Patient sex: M
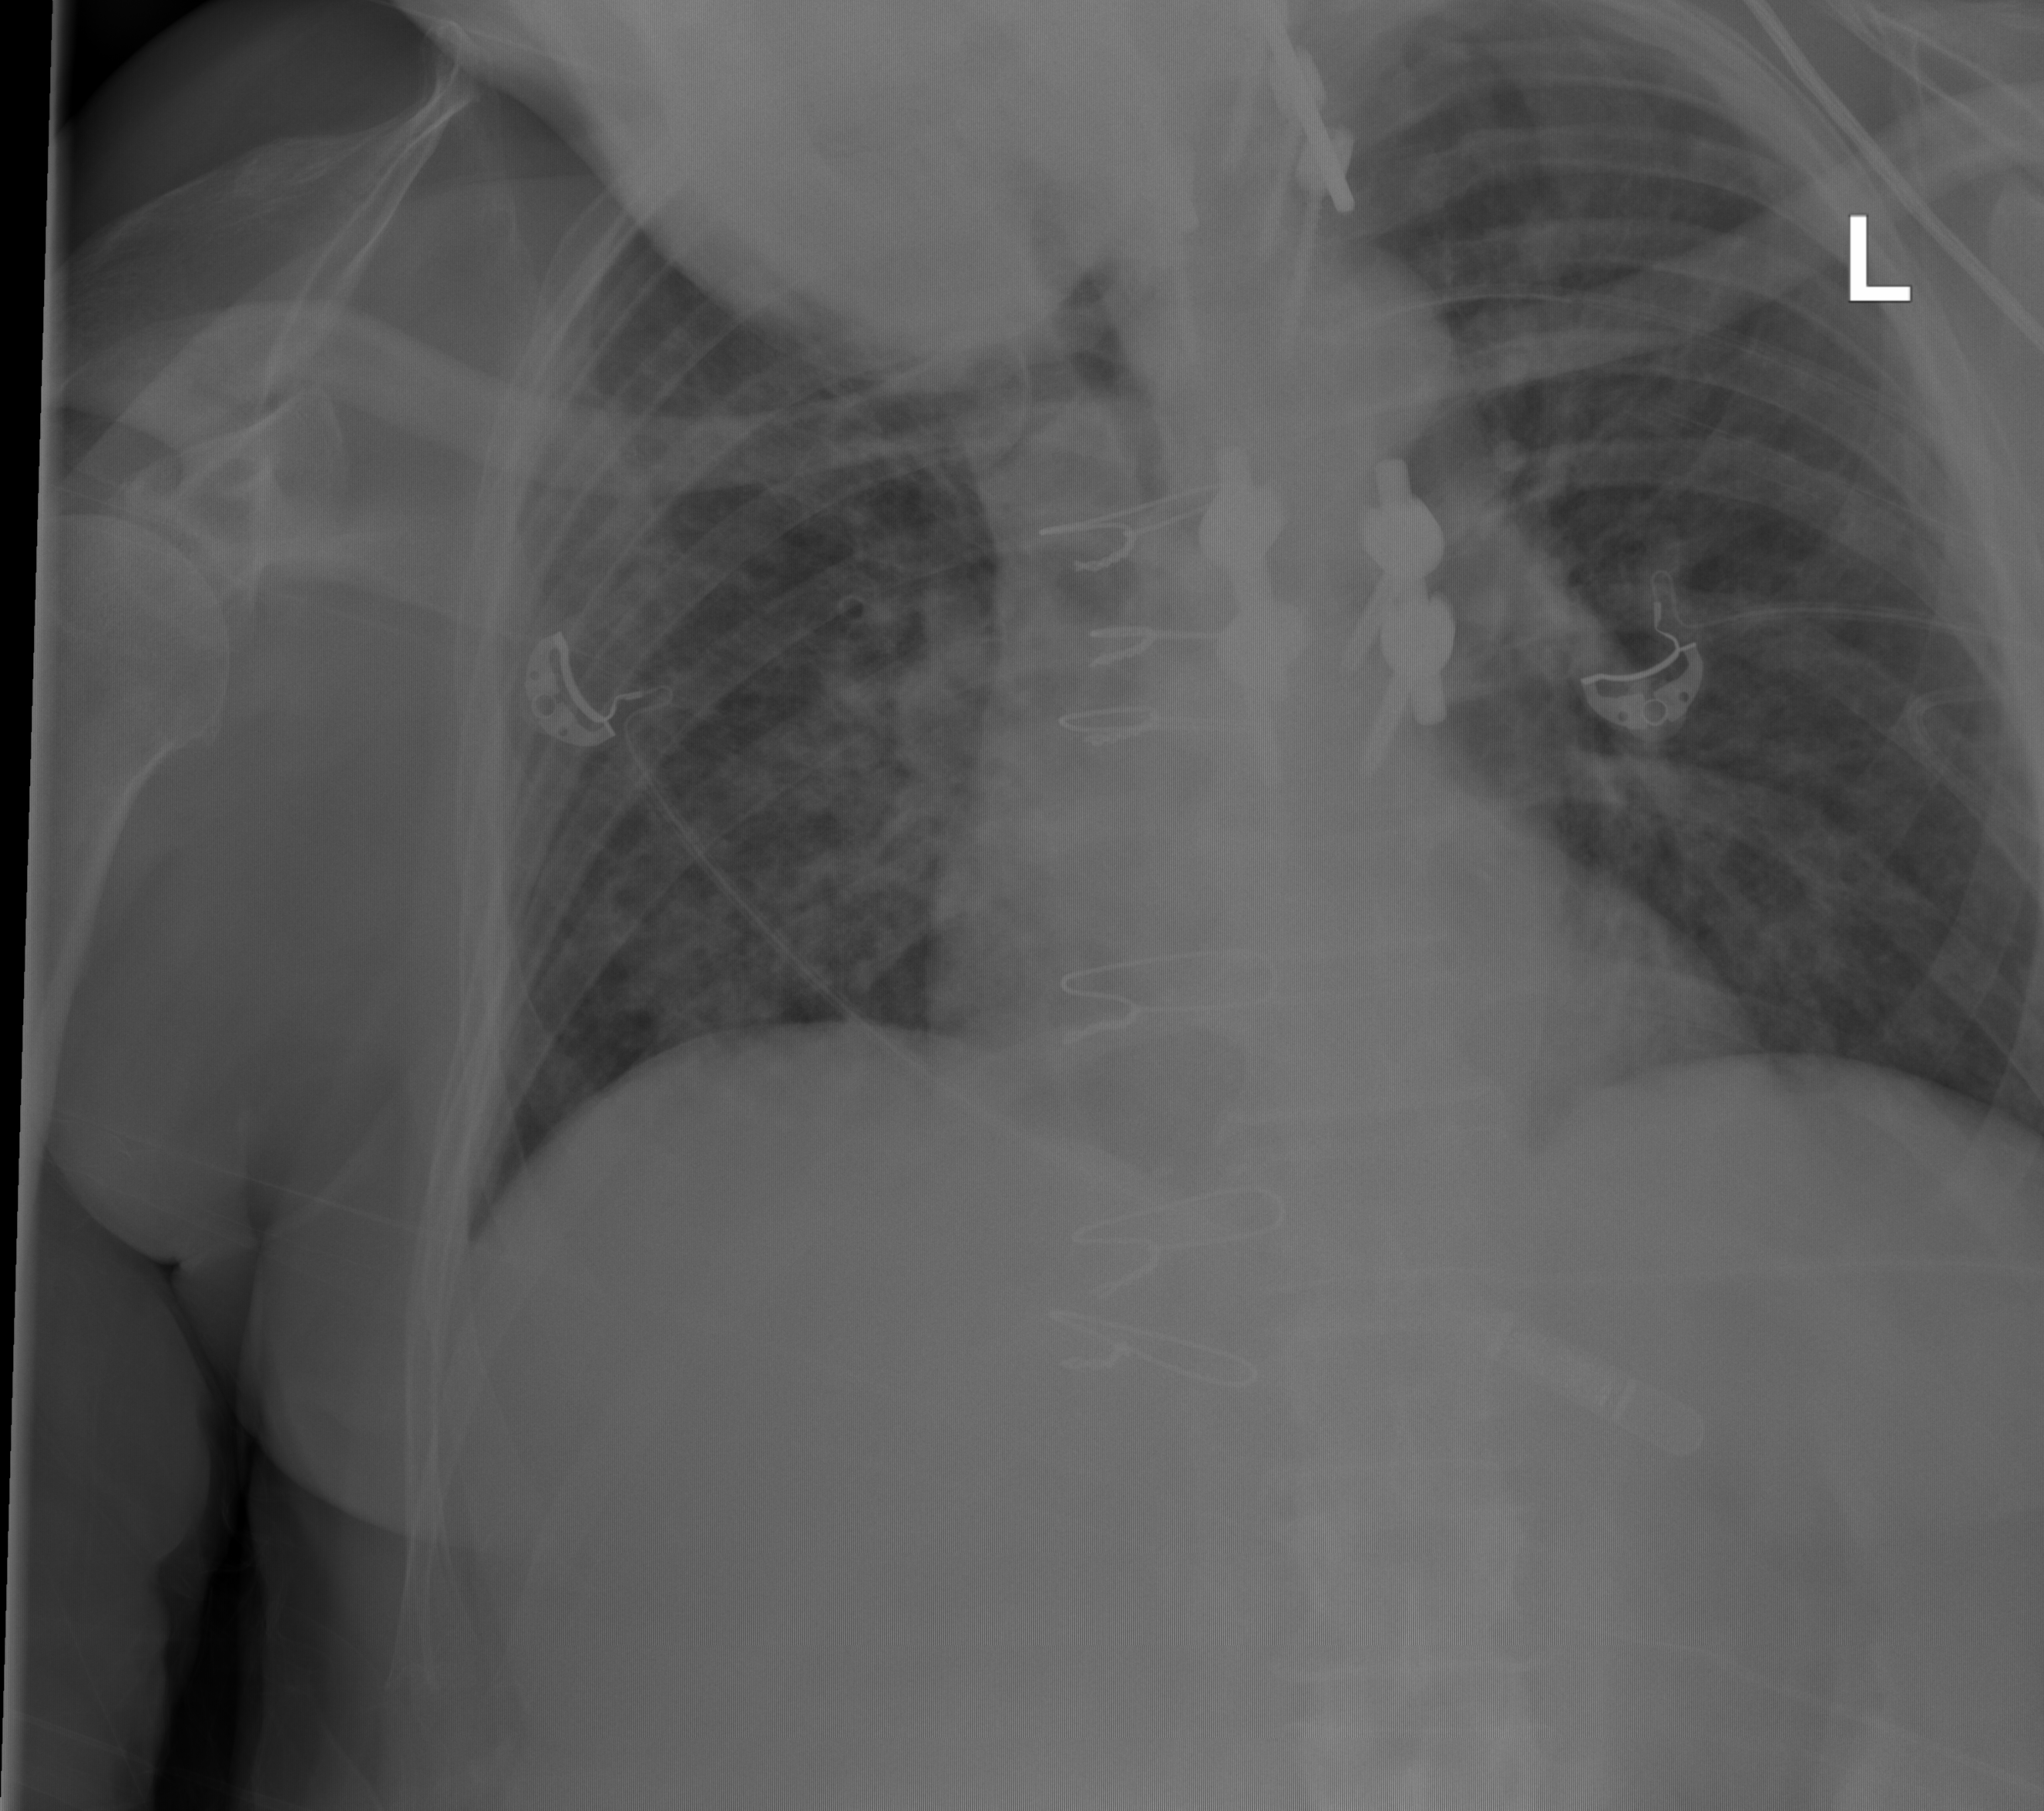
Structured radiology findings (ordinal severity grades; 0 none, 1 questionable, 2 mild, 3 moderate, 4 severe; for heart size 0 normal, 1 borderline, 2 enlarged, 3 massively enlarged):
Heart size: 0
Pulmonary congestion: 0
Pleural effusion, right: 0
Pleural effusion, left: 0
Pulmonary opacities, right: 3
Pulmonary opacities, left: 3
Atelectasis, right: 0
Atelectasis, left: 0